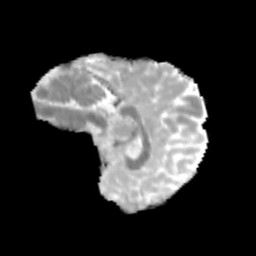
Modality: MD
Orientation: sagittal
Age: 13
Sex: male
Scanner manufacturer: siemens
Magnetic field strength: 3 T
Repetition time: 3.8 s
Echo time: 0.07 s